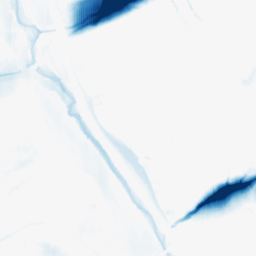
Category: morphological
Decomposition family: morphological_ellipse
Decomposition parameters: operation: closing
width: 50
height: 10
Upsampling method: sinc_hamming
Upsampling parameters: scale: 2
kernel_size: 16
Upsampling scale: 2